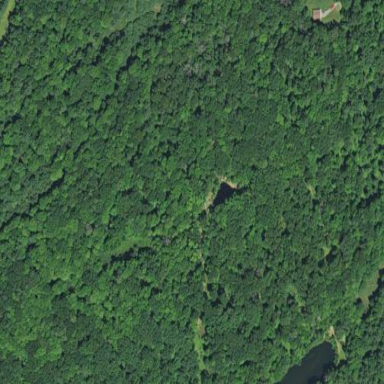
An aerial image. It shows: Forest area.